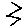
Label: zigzag